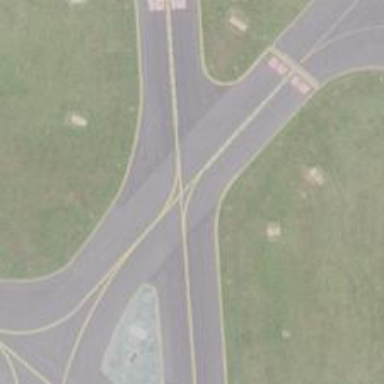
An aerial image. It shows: Image of taxiway at airport.